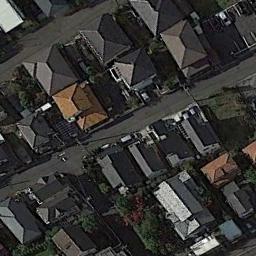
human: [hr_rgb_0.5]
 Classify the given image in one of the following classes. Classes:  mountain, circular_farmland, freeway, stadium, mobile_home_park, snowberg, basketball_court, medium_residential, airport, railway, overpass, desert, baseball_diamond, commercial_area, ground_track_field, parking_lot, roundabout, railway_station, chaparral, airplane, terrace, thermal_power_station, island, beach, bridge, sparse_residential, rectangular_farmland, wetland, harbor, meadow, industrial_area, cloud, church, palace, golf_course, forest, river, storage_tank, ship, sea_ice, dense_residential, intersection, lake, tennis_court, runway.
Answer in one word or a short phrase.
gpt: dense_residential